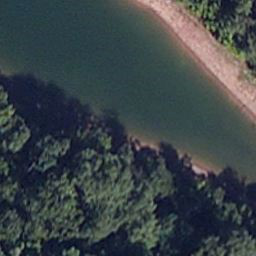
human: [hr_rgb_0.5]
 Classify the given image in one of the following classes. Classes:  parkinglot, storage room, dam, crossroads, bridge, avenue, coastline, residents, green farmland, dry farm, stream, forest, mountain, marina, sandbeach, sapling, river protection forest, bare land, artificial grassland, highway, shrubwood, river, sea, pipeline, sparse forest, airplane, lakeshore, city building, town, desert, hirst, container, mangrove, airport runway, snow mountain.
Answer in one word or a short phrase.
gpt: lakeshore